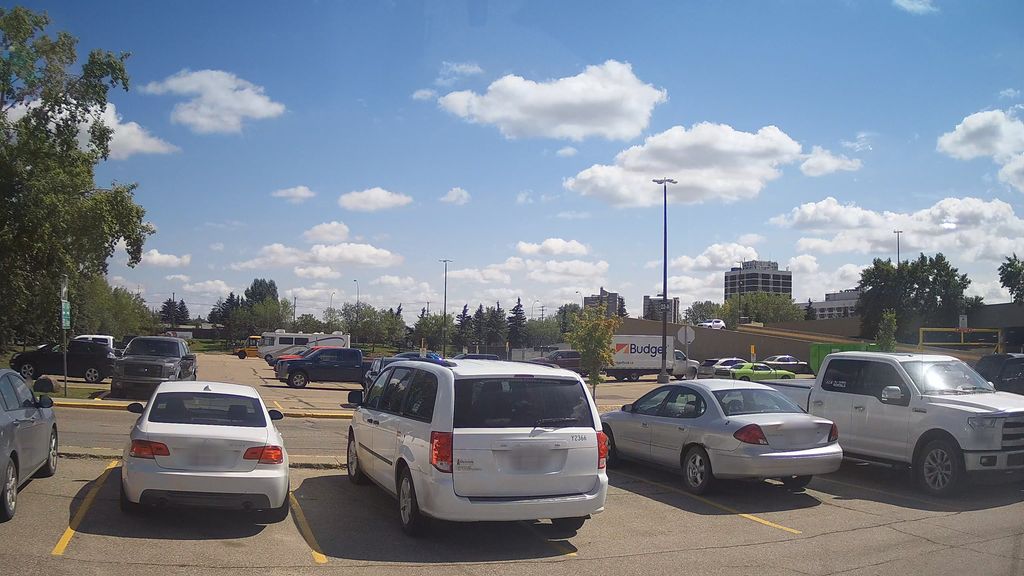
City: edmonton